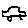
Label: car